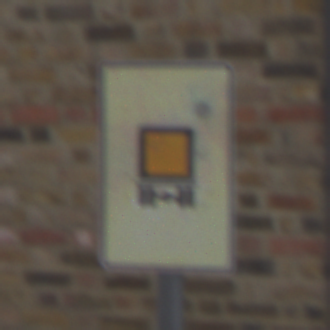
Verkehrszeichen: KennzeichnungspflichtigeFahrzeugeGefaehrlicheGueterOhnePfeilsymbol
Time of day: MorningAfternoon
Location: Outdoor (Urban)
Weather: Overcast
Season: NotSpecified
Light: Natural